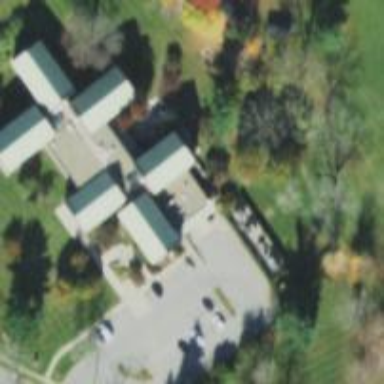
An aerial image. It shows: Hospital building.